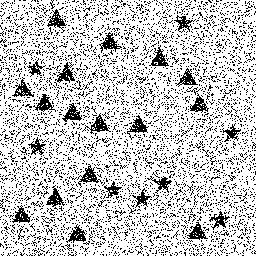
Squares: 0
Triangles: 16
Stars: 8
Total shapes: 24